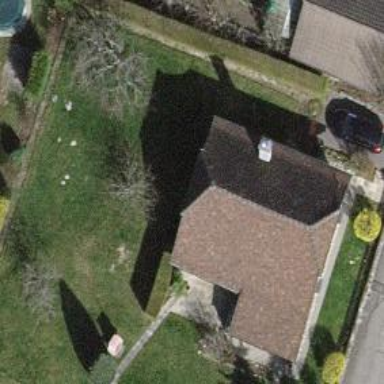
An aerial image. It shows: Simple house.